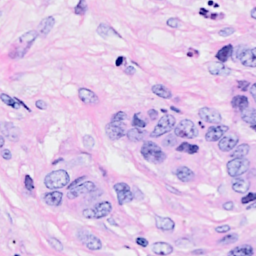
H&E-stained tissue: Breast